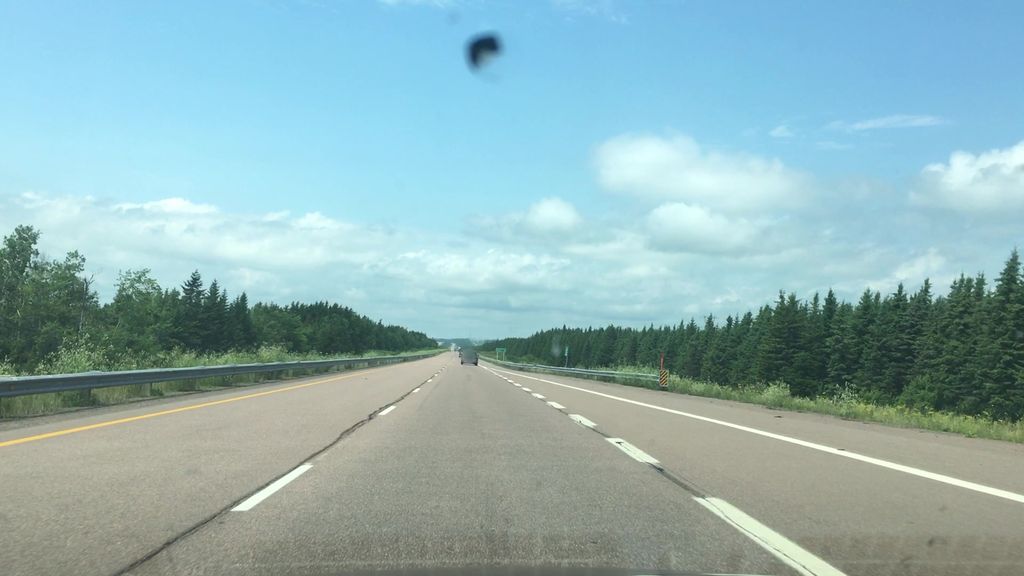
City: charlottetown